Interaction volume radius: 5 \u00c5
Interaction volume height: 10 \u00c5
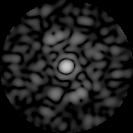
Disorder parameter: 0.8576